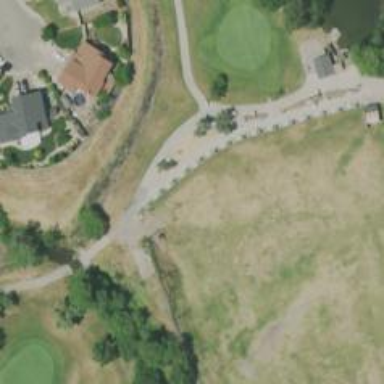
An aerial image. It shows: Footway that serves as golf path.